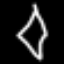
Label: diamond